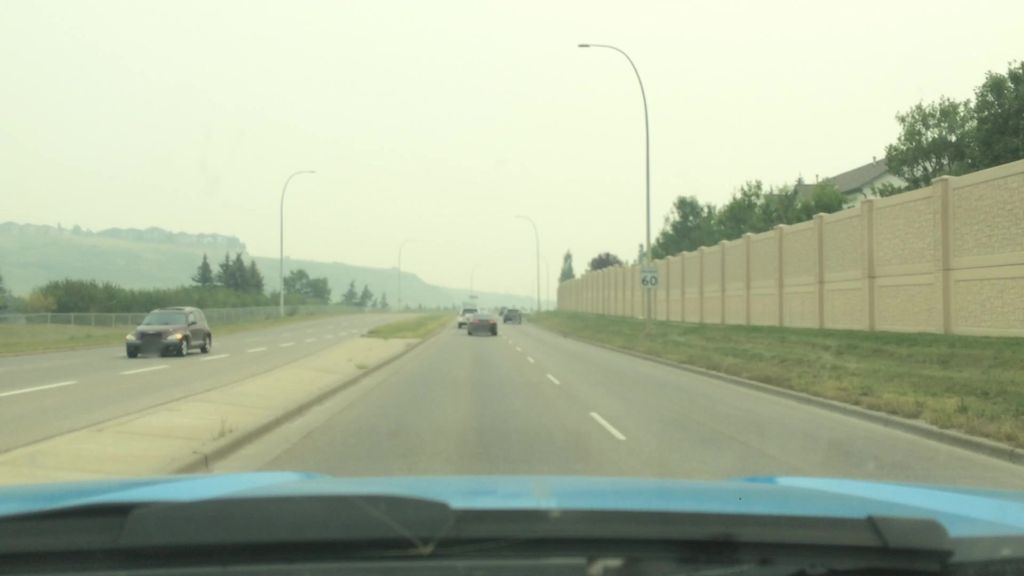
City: calgary